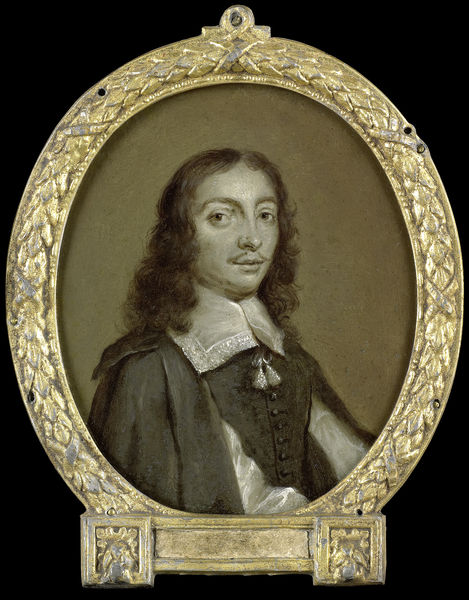
Titel: Frans Godin (ca.1628-61). Dichter te Brussel
Künstler: Jan Maurits Quinkhard
Standort: Amsterdam
Institution: Rijksmuseum
Schlagwörter: white, arm, black, collar, dress, face, formal, gilded, gold, grey, hair, lace, nose, old, painting, portrait, picture, silver, man, head, young, eyes, male, spain, young man, frame, gilt, oval, shadow, chin, coat, mouth, buttons, etching, beard, curls, smile, person, human, arms, cape, leaves, neck, vest, wreath, detail, eye, cloth, lips, long, long hair, pale, cheek, eyebrows, forehead, round, shirt, mantel, button, mostache, mustache, moustache, sleeves, nobility, könig, rahmen, engraved, ugly, thin, european, wealthy, pendant, tassle, herr, kaiser, nobleman, curly hair, brows, curly, intricate, tassels, locket, keepsake, adel, curled hair, golt, nameplate